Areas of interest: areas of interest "Soccer Field"
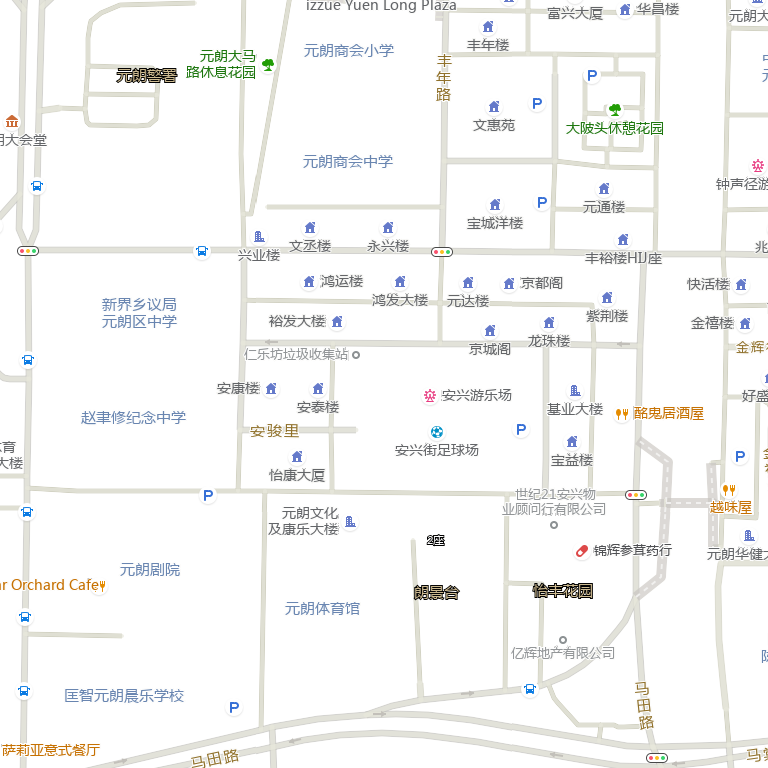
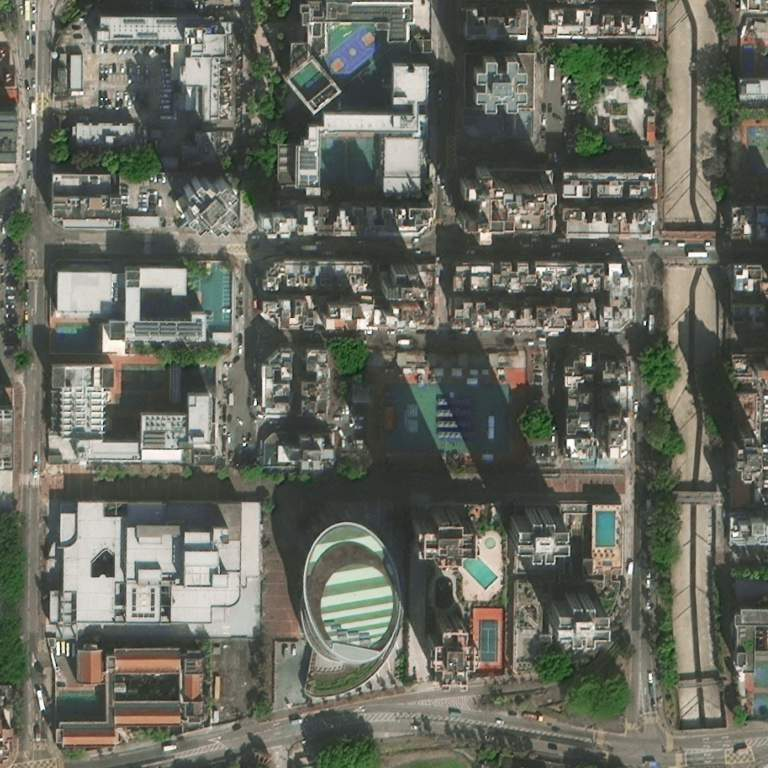